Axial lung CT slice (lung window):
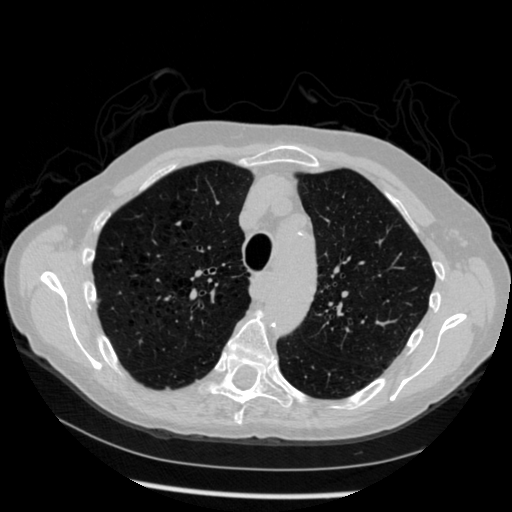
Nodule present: no